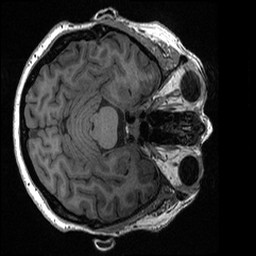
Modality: T1w
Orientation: axial
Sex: female
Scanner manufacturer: ge
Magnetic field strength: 3 T
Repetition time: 0.0064 s
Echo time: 0.00281 s